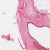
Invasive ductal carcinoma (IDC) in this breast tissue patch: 0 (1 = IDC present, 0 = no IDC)